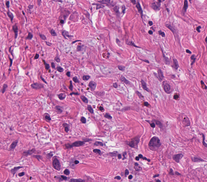
Tumor epithelial tissue: no
Tumor-associated stroma tissue: yes
Normal tissue: no